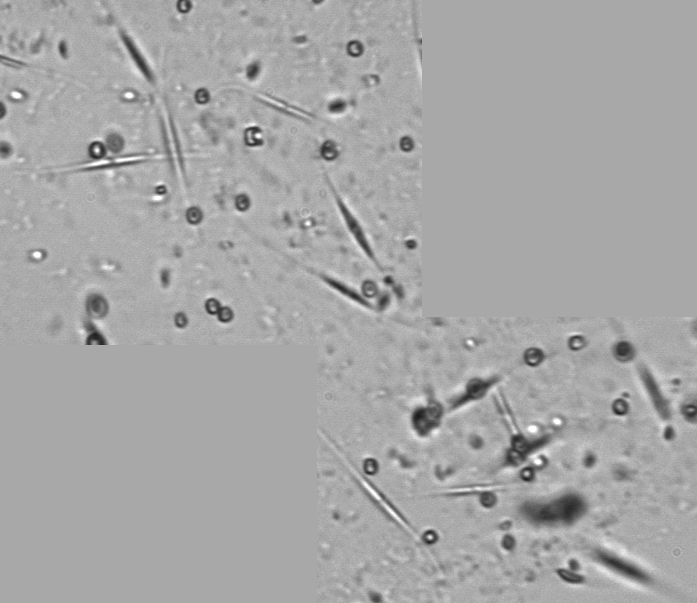
Label: Phaeocystis